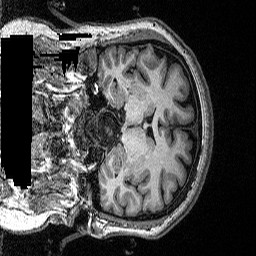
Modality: T1w
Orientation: coronal
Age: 31
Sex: female
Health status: ill
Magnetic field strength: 3 T
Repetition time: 2.53 s
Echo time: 0.00331 s